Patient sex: M
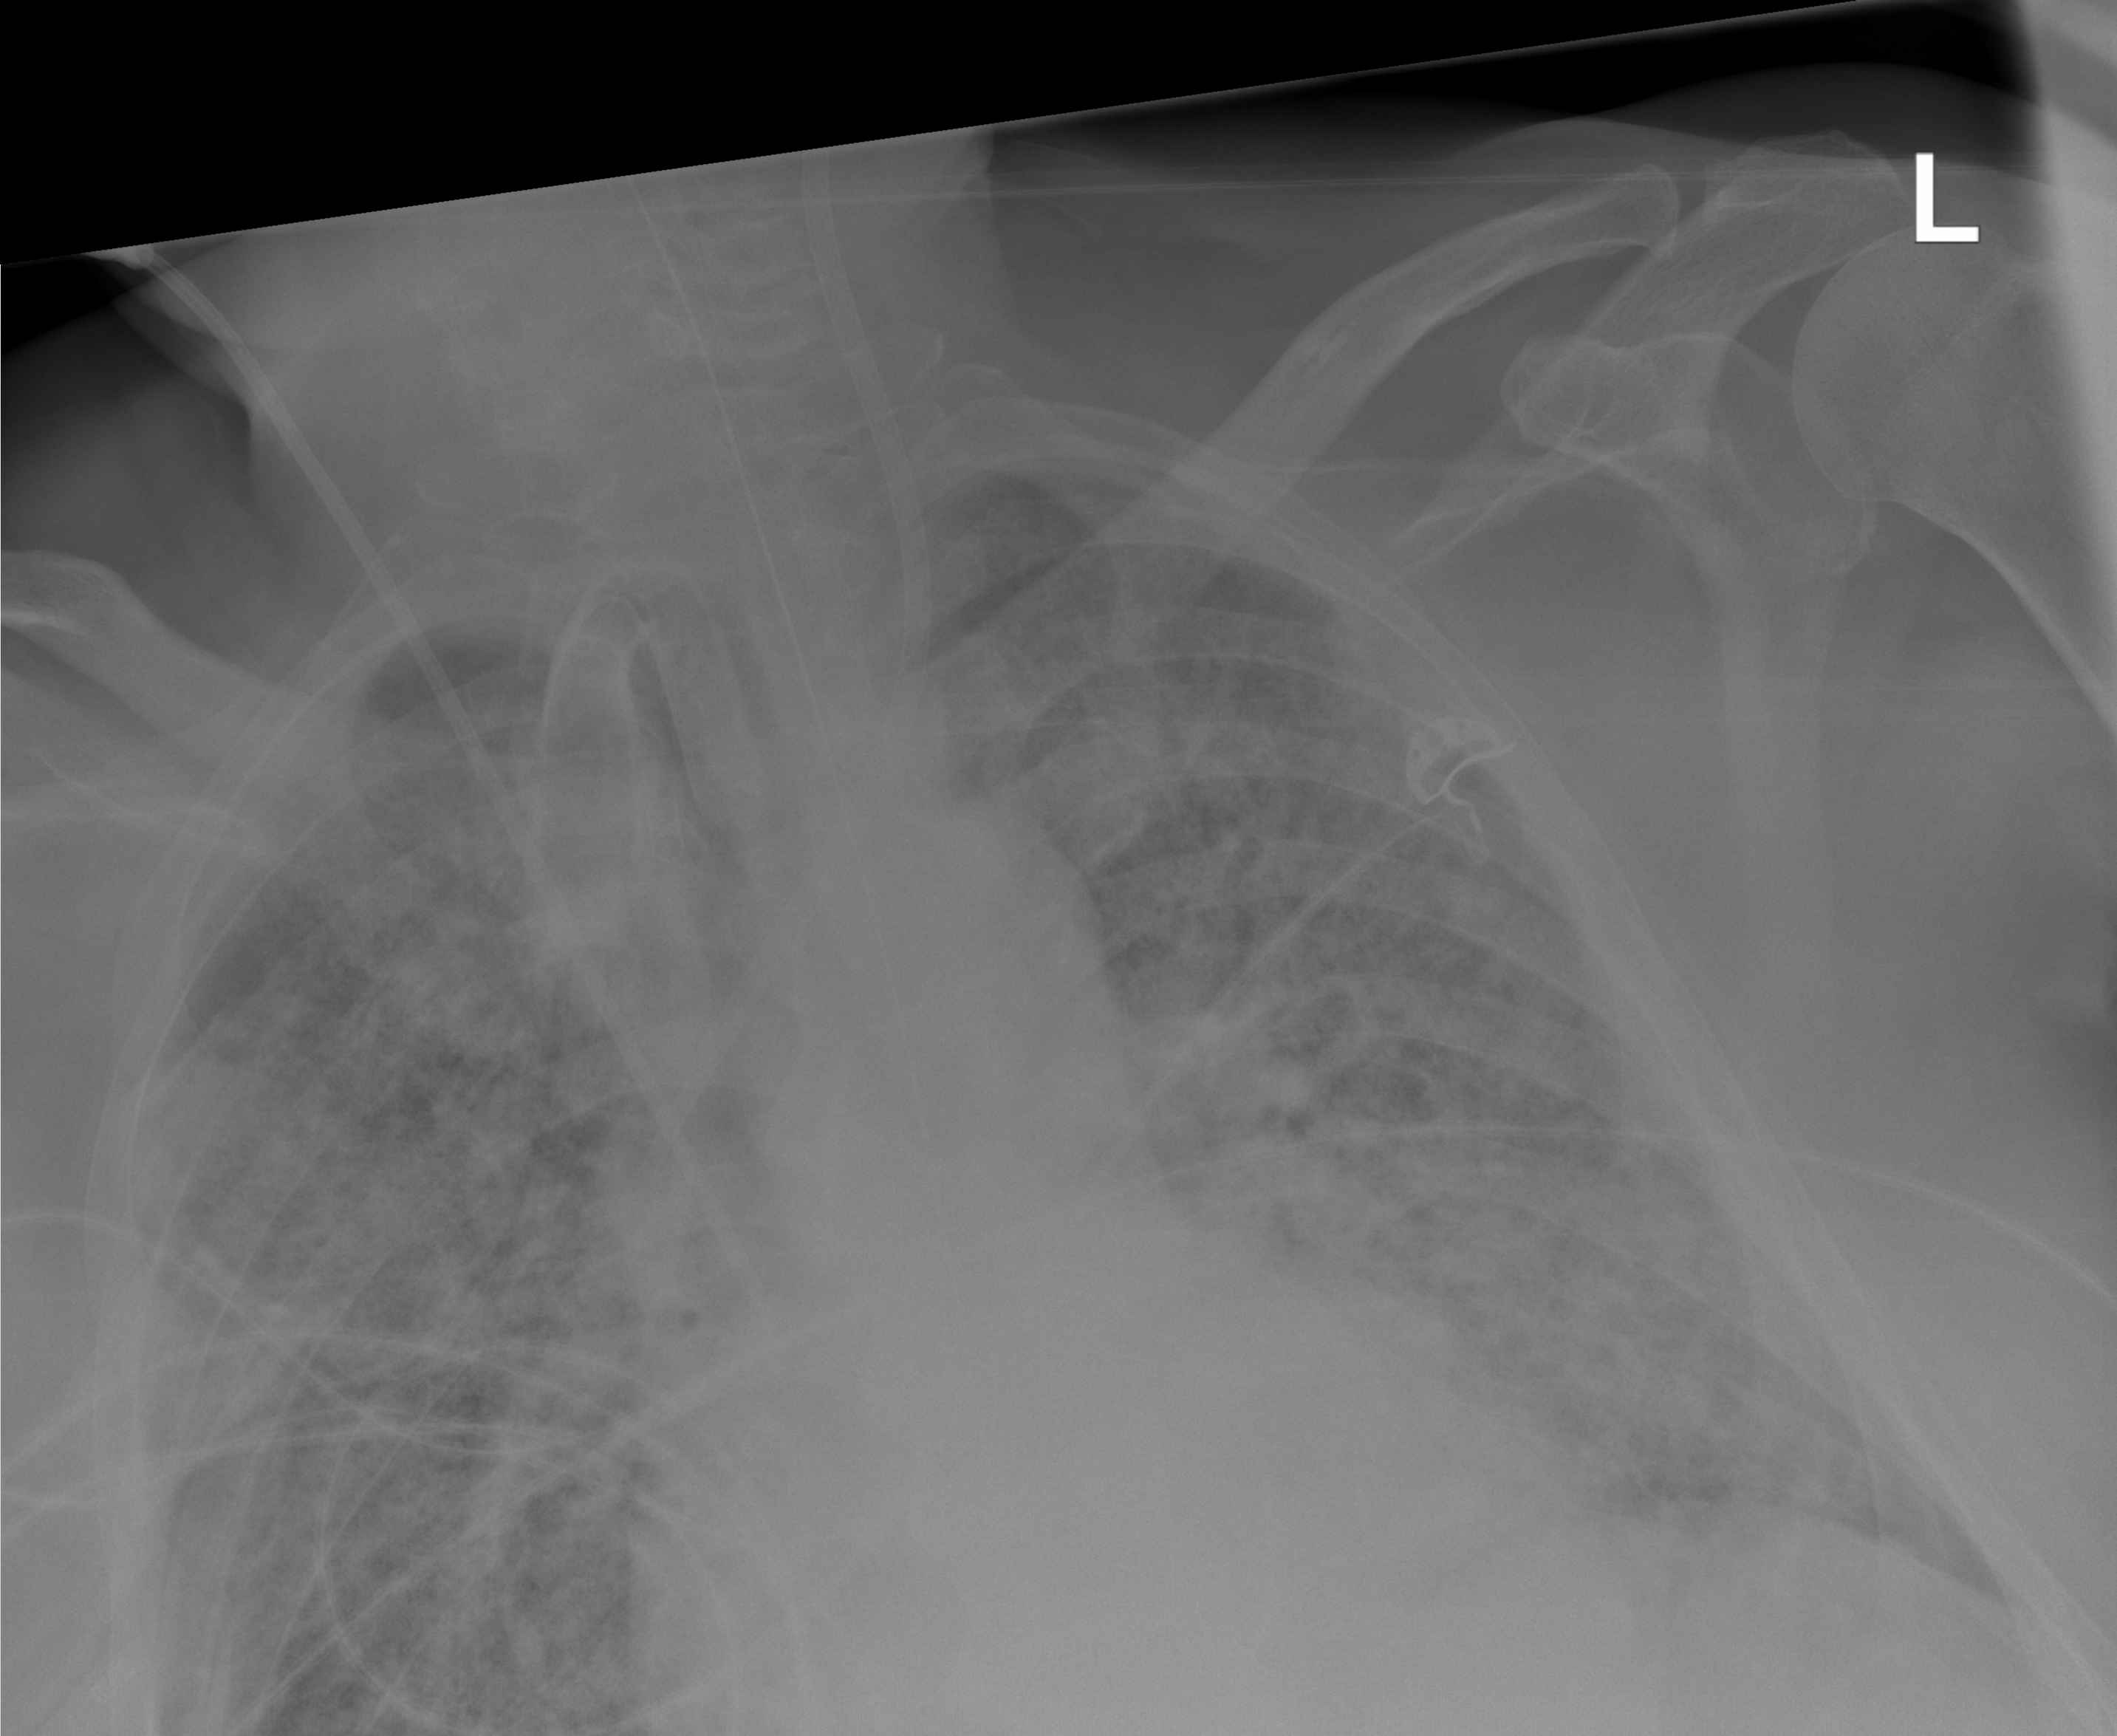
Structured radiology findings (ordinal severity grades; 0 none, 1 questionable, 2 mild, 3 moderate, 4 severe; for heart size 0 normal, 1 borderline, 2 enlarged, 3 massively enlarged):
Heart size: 2
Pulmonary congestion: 2
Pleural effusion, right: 0
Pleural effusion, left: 0
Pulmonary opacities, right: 4
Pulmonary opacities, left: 4
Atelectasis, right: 2
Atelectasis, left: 2